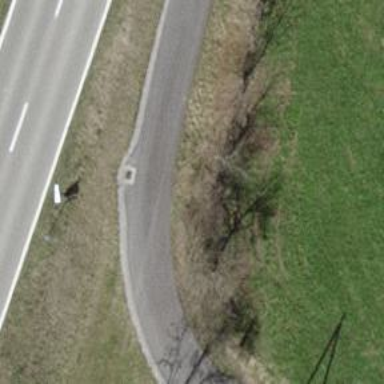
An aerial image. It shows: Asphalt track with grade 1 tracktype.